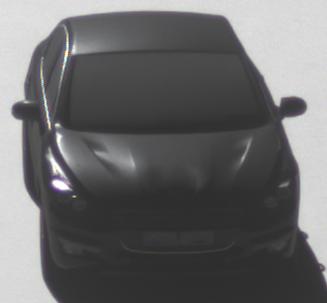
Make: Peugeot
Model: 508 120 VTi
Detailed model: 508 (I) Limousine
Model produced from: 2011/03
Model produced until: 2014/05
Doors: 4
Color: black
Road condition: dry road
Daytime: morning or afternoon
Contrast: high contrast